Question: First time I'm posting a question here with a code that actually works! However, I believe there is a way to decease the number of lines in code. I'm hoping a guru can show me the way.
Here is the Storyboard Window for reference:

I have a Main ViewController with a containerView. The ContainerView has it's own Navigation Controller. Each Button (B1-B5) on the left of Main View Controller Segue's to it's respective Scene number. i.e. B2 will Push Scene 2 on to the stack. B4 will Push Scene 4 on to the stack. If visibleViewContoller is Scene 5, and the user presses B1, it will pop all the viewController until we reach Scene 1. So on and so forth.
Again the code below works fine, I'm just looking to shrink the size of the code for B1 and B2:
'''
- (IBAction)B1Pressed:(id)sender {
UINavigationController *navController = [self.childViewControllers objectAtIndex:0];
NSMutableArray *VCs = [navController.viewControllers mutableCopy];
UIViewController *visibleViewController = [navController visibleViewController];
if (visibleViewController == [VCs objectAtIndex:0])
{
return;
}
else if (visibleViewController ==[VCs objectAtIndex:1])
{
[navController popViewControllerAnimated:YES];
}
else if (visibleViewController ==[VCs objectAtIndex:2])
{
[navController popViewControllerAnimated:NO];
[navController popViewControllerAnimated:YES];
}
else if (visibleViewController ==[VCs objectAtIndex:3])
{
[navController popViewControllerAnimated:NO];
[navController popViewControllerAnimated:NO];
[navController popViewControllerAnimated:YES];
}
else if (visibleViewController ==[VCs objectAtIndex:4])
{
[navController popViewControllerAnimated:NO];
[navController popViewControllerAnimated:NO];
[navController popViewControllerAnimated:NO];
[navController popViewControllerAnimated:YES];
}
else if (visibleViewController ==[VCs objectAtIndex:5])
{
[navController popViewControllerAnimated:NO];
[navController popViewControllerAnimated:NO];
[navController popViewControllerAnimated:NO];
[navController popViewControllerAnimated:NO];
[navController popViewControllerAnimated:YES];
}
}
- (IBAction)B2Pressed:(id)sender {
UINavigationController *navController = [self.childViewControllers objectAtIndex:0];
NSMutableArray *VCs = [navController.viewControllers mutableCopy];
UIViewController *visibleViewController = [navController visibleViewController];
if (visibleViewController == [VCs objectAtIndex:0])
{
STLMEatDrinkViewController *stlmEDVC = [self.storyboard instantiateViewControllerWithIdentifier:@"B2"];
[navController pushViewController:stlmEDVC animated:YES];
}
else if (visibleViewController ==[VCs objectAtIndex:1])
{
return;
}
else if (visibleViewController ==[VCs objectAtIndex:2])
{
[navController popViewControllerAnimated:YES];
}
else if (visibleViewController ==[VCs objectAtIndex:3])
{
[navController popViewControllerAnimated:NO];
[navController popViewControllerAnimated:YES];
}
else if (visibleViewController ==[VCs objectAtIndex:4])
{
[navController popViewControllerAnimated:NO];
[navController popViewControllerAnimated:NO];
[navController popViewControllerAnimated:YES];
}
else if (visibleViewController ==[VCs objectAtIndex:5])
{
[navController popViewControllerAnimated:NO];
[navController popViewControllerAnimated:NO];
[navController popViewControllerAnimated:NO];
[navController popViewControllerAnimated:YES];
}
}
'''
Now imagine writing this same code three more times for B3Pressed, B4Pressed, and B5Pressed. I think it's way too much code and I'm almost positive there is a better approach to this.
Thank you.
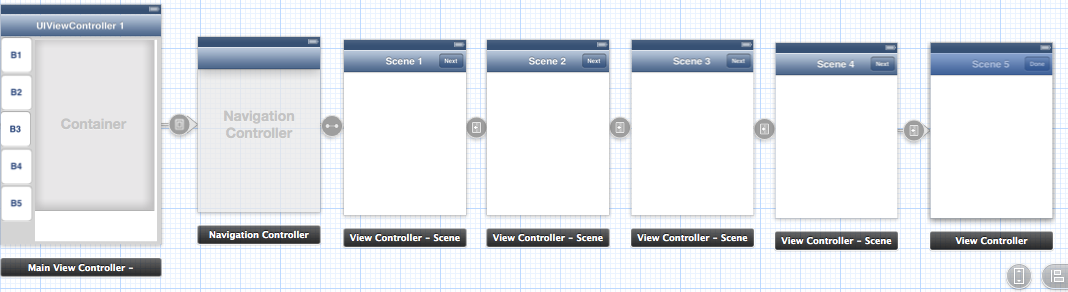
Answer: 1.) You shall not compare objects using '=='. Use 'isEqual:'.
2.) Loops.
'''
int idx = [VCs indexOfObject:visibleViewController];
if (idx == 0) {
STLMEatDrinkViewController *stlmEDVC = [self.storyboard instantiateViewControllerWithIdentifier:@"B2"];
[navController pushViewController:stlmEDVC animated:YES];
} else if (idx == 1) {
return;
} else {
int i;
for (i = 2; i < idx; i++) {
[navController popViewControllerAnimated:NO];
}
[navController popViewControllerAnimated:YES];
}
'''